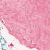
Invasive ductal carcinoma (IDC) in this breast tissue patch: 0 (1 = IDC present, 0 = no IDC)